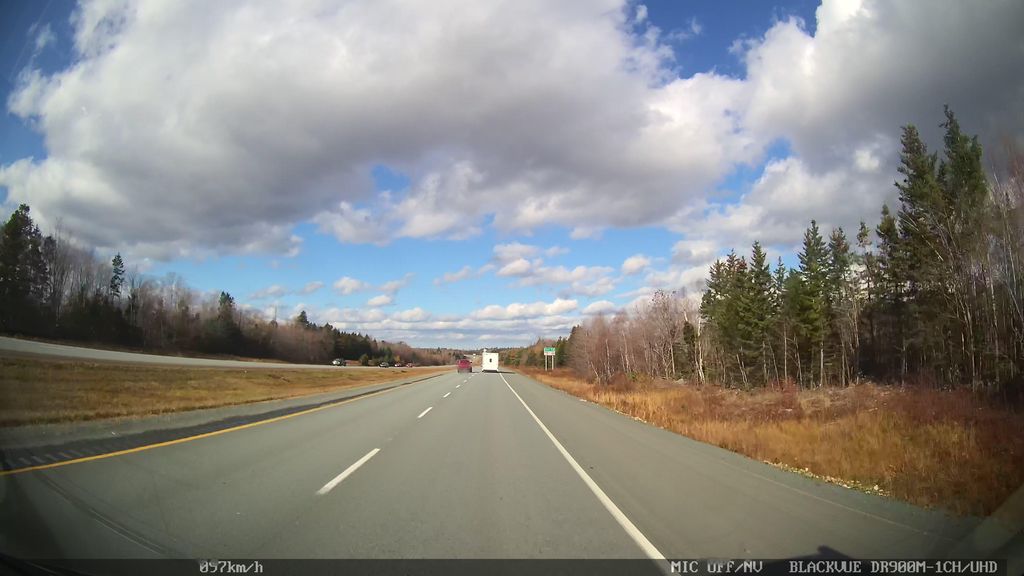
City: halifax